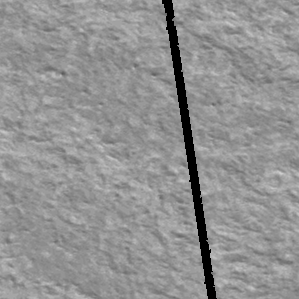
Label: frost